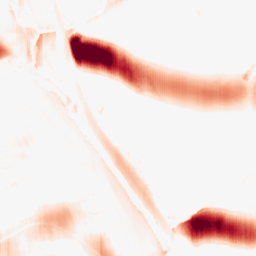
Category: morphological
Decomposition family: morphological_ellipse
Decomposition parameters: operation: opening
width: 50
height: 5
Upsampling method: quadratic
Upsampling parameters: scale: 4
Upsampling scale: 4